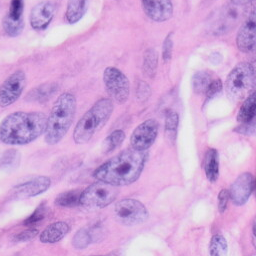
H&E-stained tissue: Skin